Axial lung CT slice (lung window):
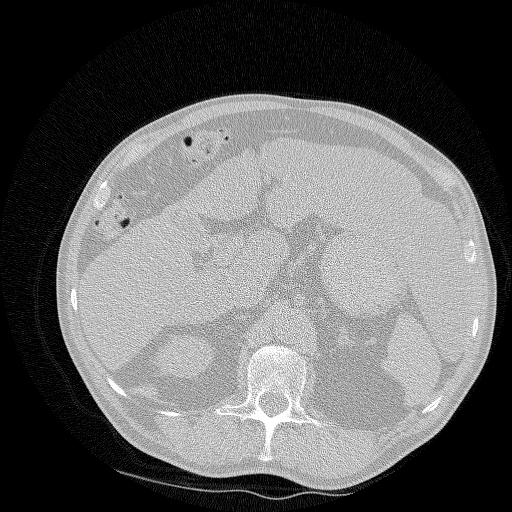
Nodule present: no